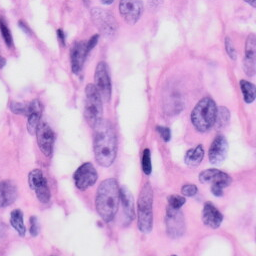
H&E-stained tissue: Skin